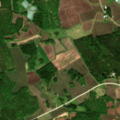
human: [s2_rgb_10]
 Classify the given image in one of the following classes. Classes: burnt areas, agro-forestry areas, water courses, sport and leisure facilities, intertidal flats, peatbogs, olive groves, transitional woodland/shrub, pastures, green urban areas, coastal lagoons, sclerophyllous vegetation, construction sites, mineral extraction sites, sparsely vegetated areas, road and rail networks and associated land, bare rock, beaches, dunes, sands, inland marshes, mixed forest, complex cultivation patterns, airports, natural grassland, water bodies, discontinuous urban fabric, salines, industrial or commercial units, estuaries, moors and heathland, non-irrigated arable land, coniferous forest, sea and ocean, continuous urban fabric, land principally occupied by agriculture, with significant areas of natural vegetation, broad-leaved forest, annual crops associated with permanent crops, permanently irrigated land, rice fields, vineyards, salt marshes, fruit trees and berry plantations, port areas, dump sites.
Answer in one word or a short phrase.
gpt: non-irrigated arable land, land principally occupied by agriculture, with significant areas of natural vegetation, coniferous forest, mixed forest